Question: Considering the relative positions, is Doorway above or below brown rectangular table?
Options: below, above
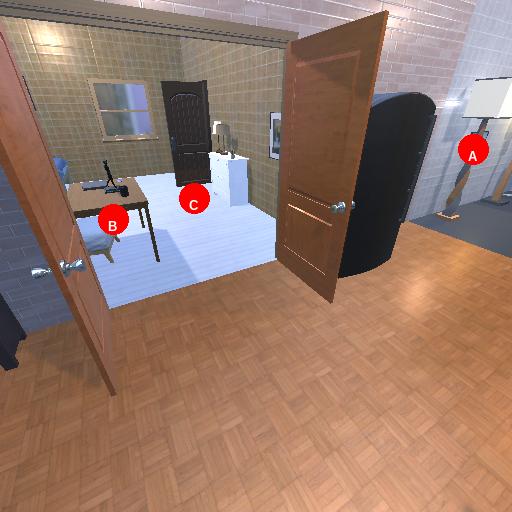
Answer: below